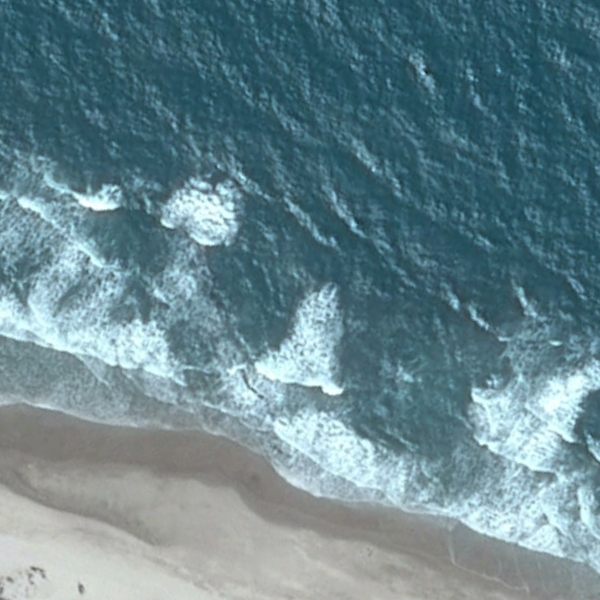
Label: Beach